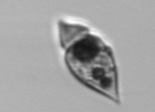
Label: Amphidinium